Question: I'd like to align my menu items and logo-picture both horizontally and vertically in the red DIV. How could I achieve that? I've tried to set margin left and right to auto as well as vertical-align to center, but that didn't work. Thanks for your help
See: <URL>

HTML:
'''
<div id="nav-container">
<nav>
<ul id="navlist">
<li id="active"><a href="#" id="current">Item one</a>
</li>
<li><a href="#">Item two</a>
</li>
<li><a href="#">Item three</a>
</li>
<li>
<img src="http://lorempixel.com/output/fashion-q-g-227-148-4.jpg">
</li>
<li><a href="#">Item four</a>
</li>
<li><a href="#">Item five</a>
</li>
</ul>
</nav>
</div>
'''
CSS:
'''
#nav-container {
height: 300px;
background: red;
}
#navlist li {
display: inline;
list-style-type: none;
padding-right: 20px;
}
'''
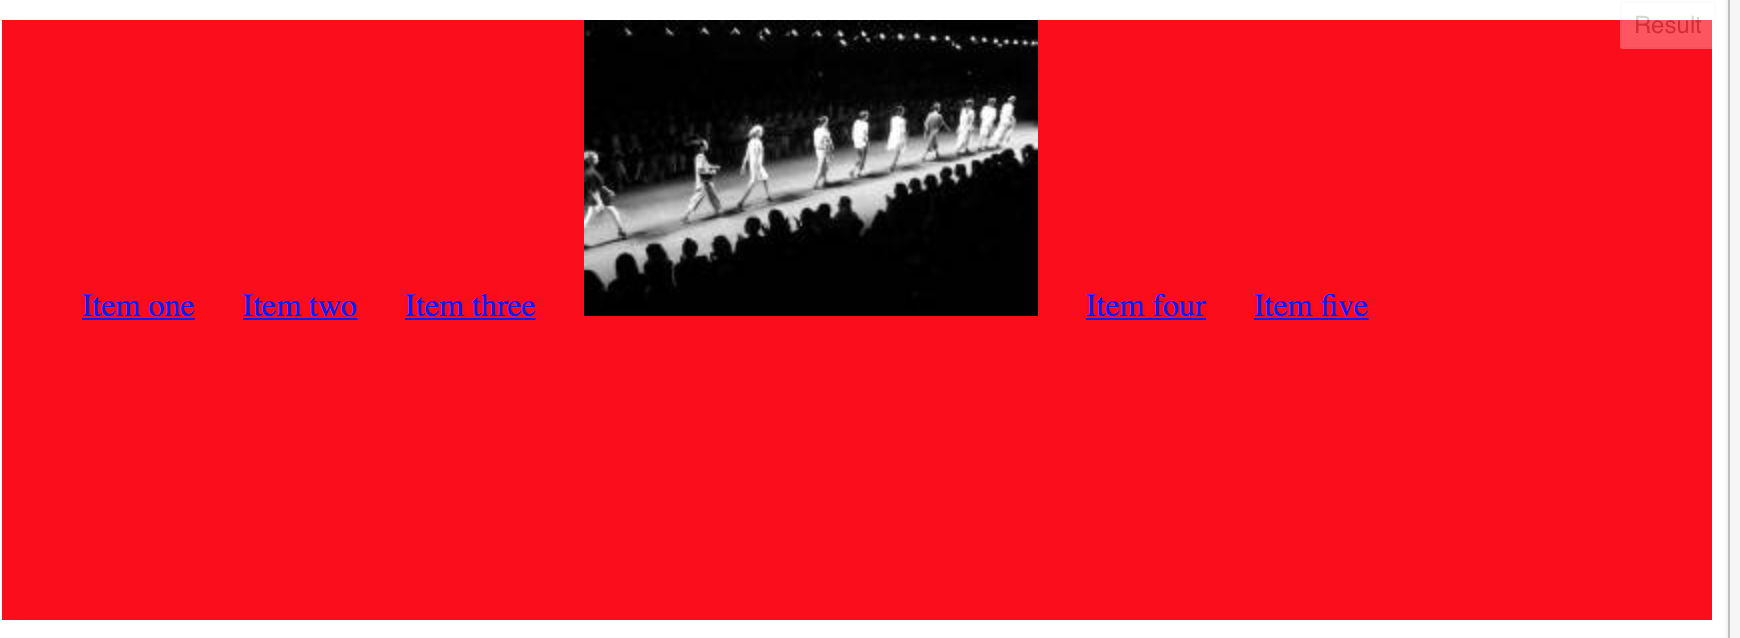
Answer: Use 'display:table/table-cell' with 'vertical-align':
'''
#nav-container {
height: 300px;
background: red;
display:table;
width:100%;
}
#nav-container nav{
display: table-cell;
height: 300px;
vertical-align: middle;
text-align:center;
}
#nav-container nav li{
display:inline-block;
vertical-align: middle;
}
'''
'''
<div id="nav-container">
<nav>
<ul id="navlist">
<li id="active"><a href="#" id="current">Item one</a>
</li>
<li><a href="#">Item two</a>
</li>
<li><a href="#">Item three</a>
</li>
<li>
<img src="http://lorempixel.com/output/fashion-q-g-227-148-4.jpg">
</li>
<li><a href="#">Item four</a>
</li>
<li><a href="#">Item five</a>
</li>
</ul>
</nav>
</div>
'''
<URL>